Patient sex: F
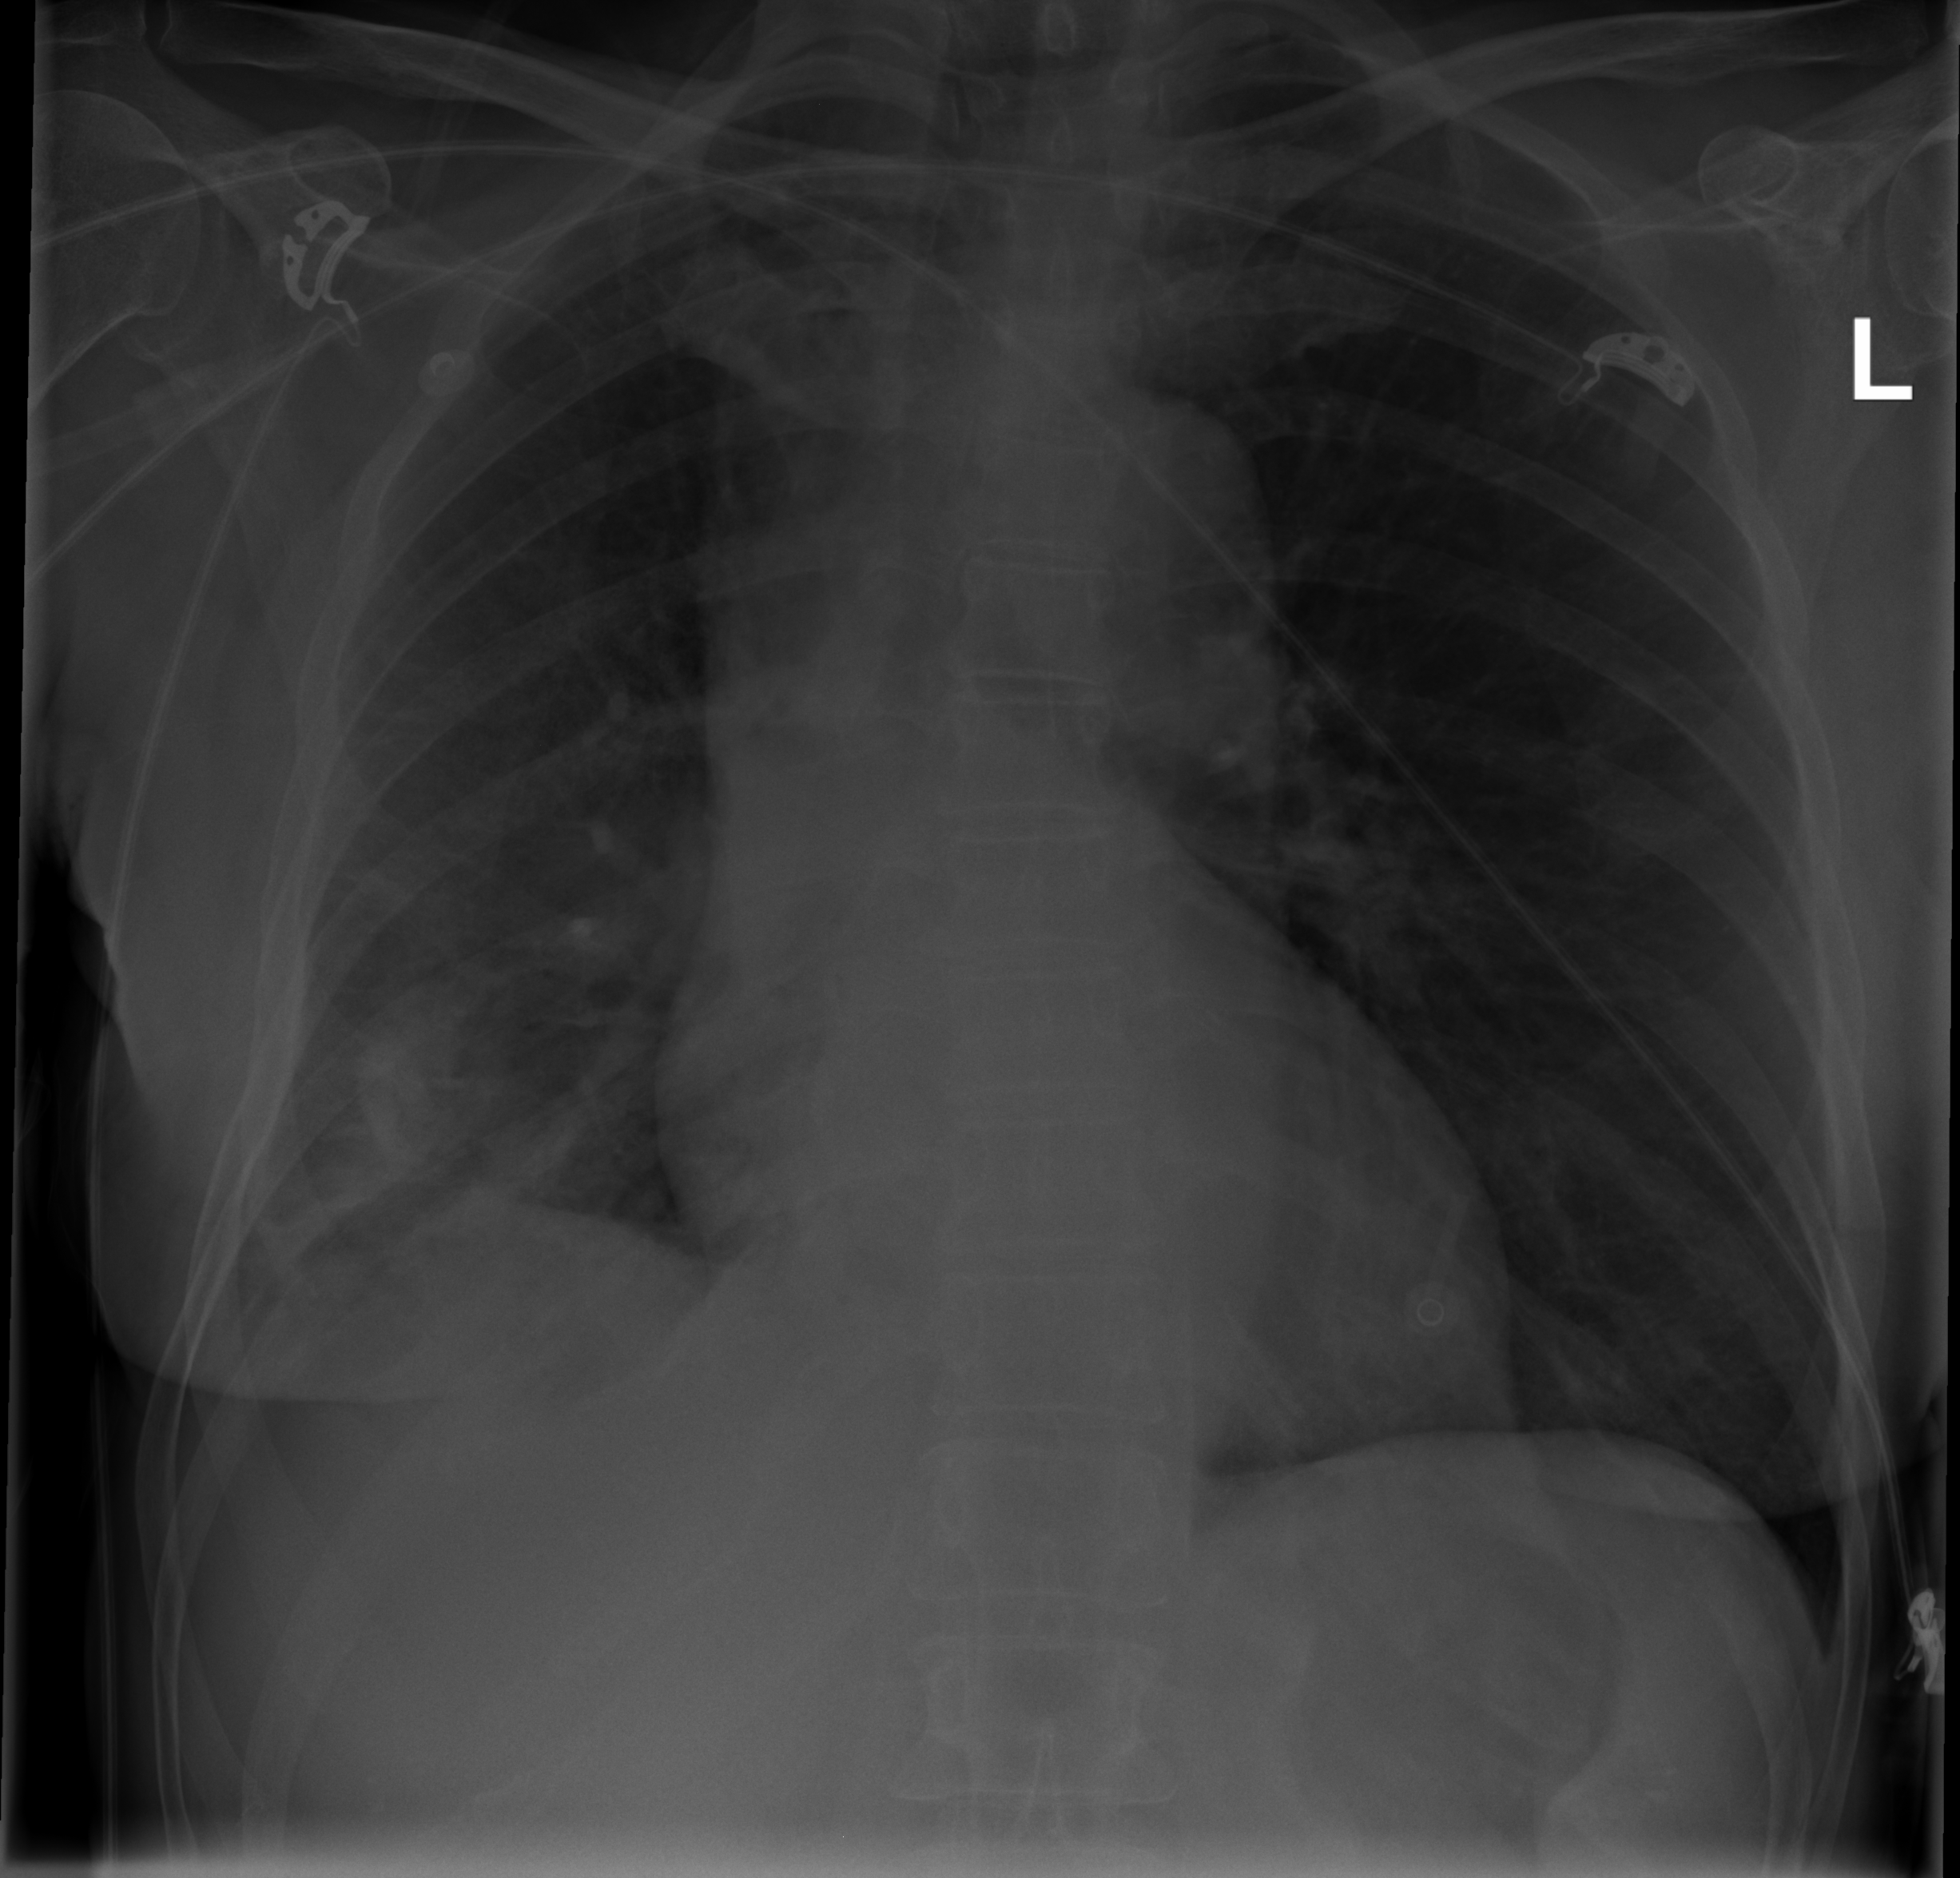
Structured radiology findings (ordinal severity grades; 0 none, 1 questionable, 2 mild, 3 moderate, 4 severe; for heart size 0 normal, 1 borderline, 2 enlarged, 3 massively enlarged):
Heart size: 0
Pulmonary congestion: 0
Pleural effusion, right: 1
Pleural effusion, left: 0
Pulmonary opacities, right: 2
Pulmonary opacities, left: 0
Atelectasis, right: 2
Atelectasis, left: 0